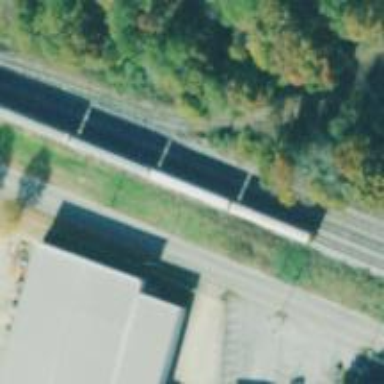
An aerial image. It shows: Railway track.